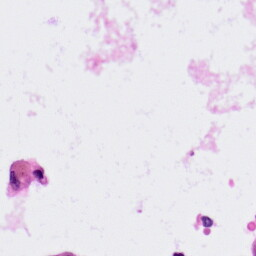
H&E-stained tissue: Lung